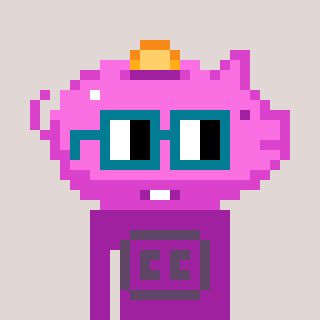
a pixel art character with square dark green glasses, a piggybank-shaped head and a magenta-colored body on a warm background